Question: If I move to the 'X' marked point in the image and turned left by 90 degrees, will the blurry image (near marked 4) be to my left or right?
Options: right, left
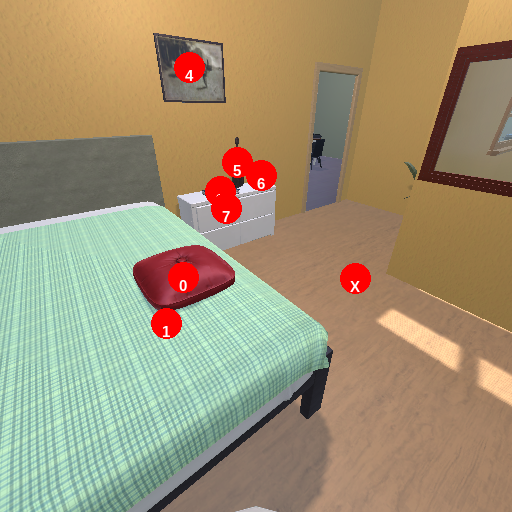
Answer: right